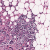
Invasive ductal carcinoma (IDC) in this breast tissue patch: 1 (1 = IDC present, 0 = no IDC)